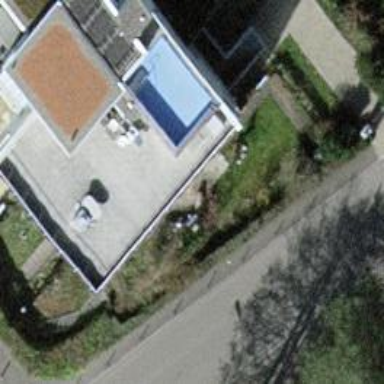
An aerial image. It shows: Swimming pool located in leisure land.